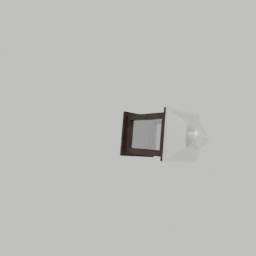
Label: lighting